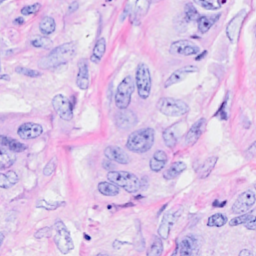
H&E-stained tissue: Breast